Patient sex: M
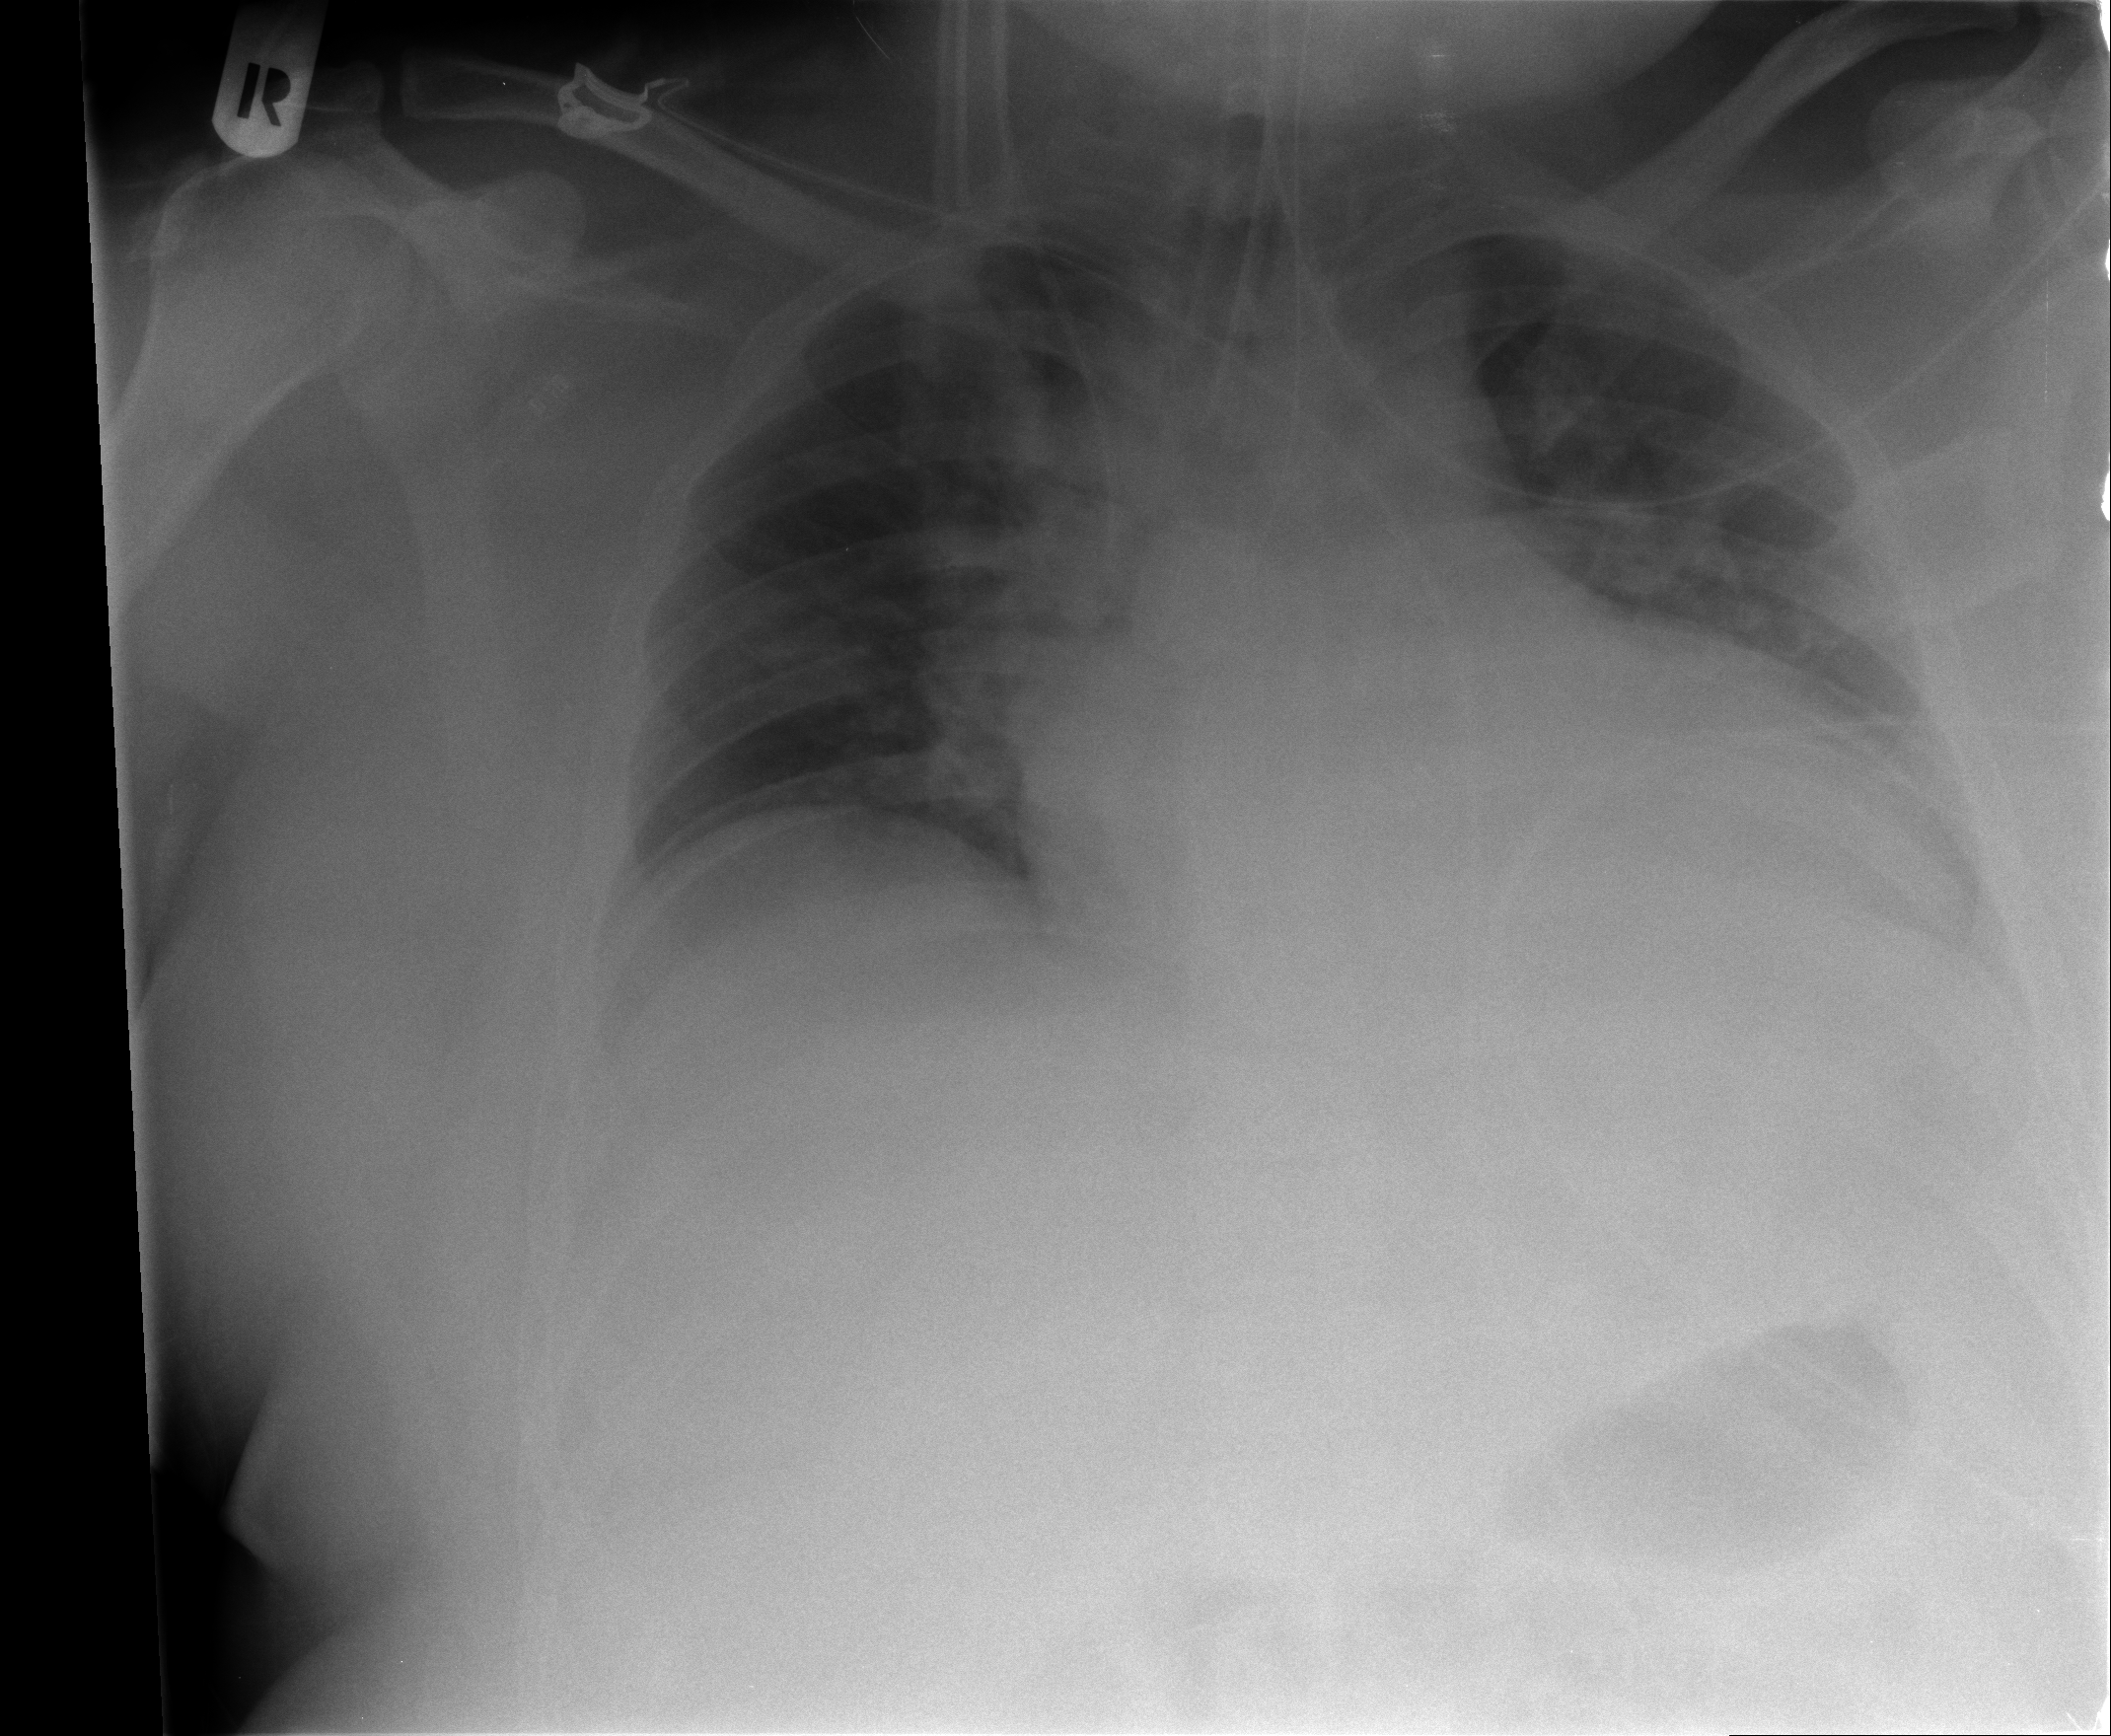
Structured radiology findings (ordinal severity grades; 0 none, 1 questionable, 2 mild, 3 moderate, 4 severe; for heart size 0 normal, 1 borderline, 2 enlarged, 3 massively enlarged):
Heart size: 2
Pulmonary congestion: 0
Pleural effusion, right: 0
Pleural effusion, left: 1
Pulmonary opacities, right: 0
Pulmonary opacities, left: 0
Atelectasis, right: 0
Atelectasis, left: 0